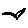
Label: bird